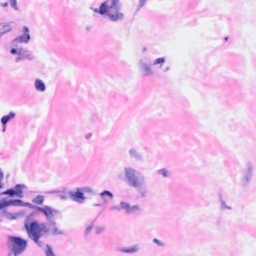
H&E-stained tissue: Breast